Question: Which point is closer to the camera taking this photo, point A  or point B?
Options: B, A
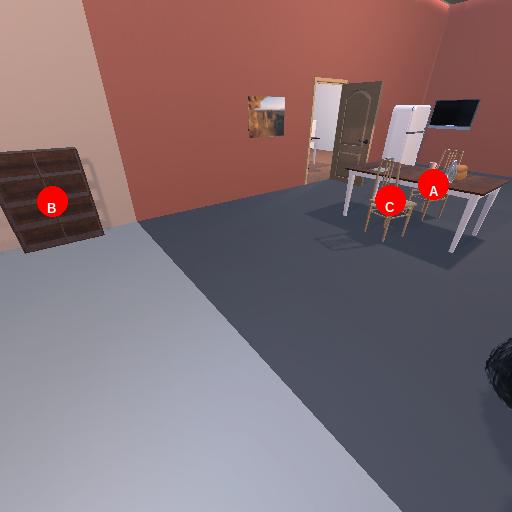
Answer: B